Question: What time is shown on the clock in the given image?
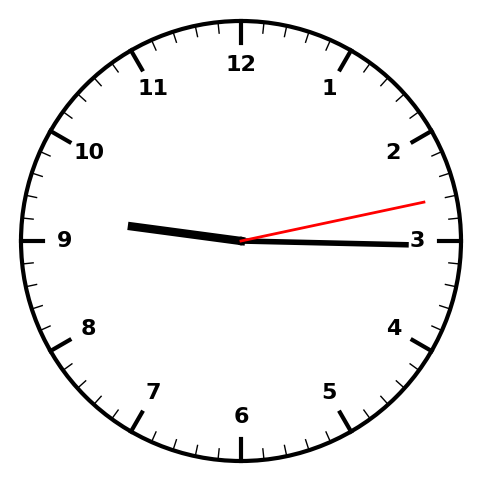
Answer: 09:15:13